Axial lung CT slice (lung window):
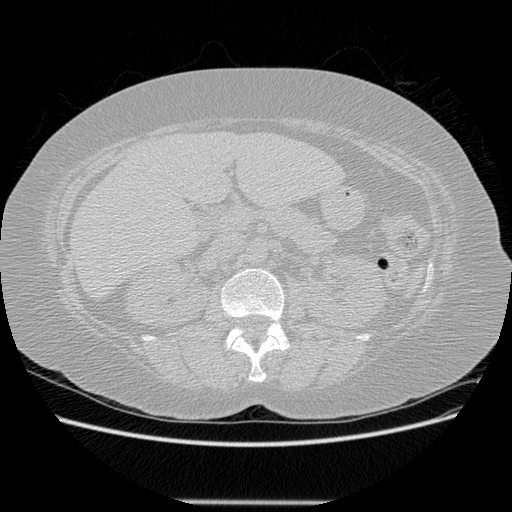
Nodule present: no